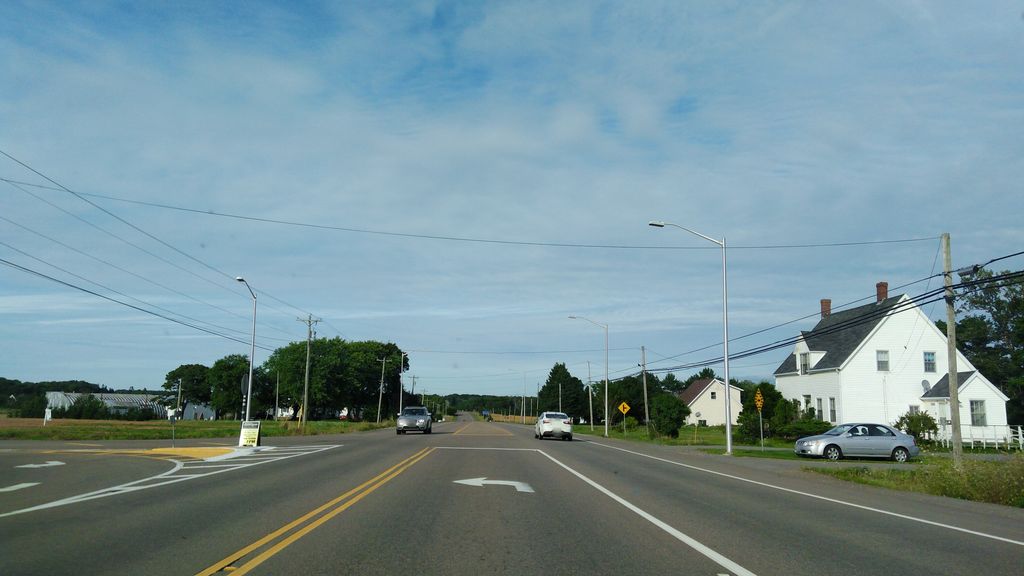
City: charlottetown